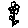
Label: flower